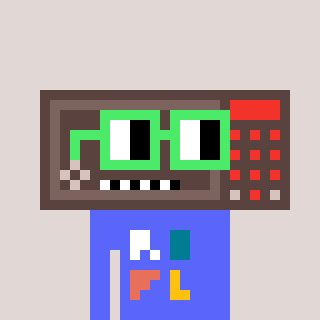
a pixel art character with square light green glasses, a wallsafe-shaped head and a purple-colored body on a warm background